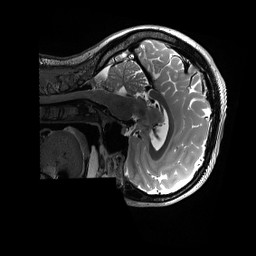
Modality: T2w
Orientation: sagittal
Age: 32
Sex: female
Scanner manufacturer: siemens
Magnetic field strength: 3 T
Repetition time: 3.2 s
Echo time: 0.564 s